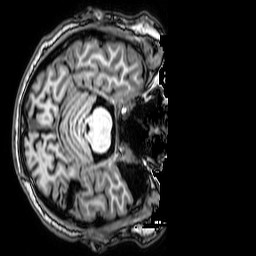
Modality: T1w
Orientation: axial
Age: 49
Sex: male
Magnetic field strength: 3 T
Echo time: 0.0038 s